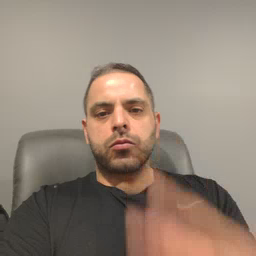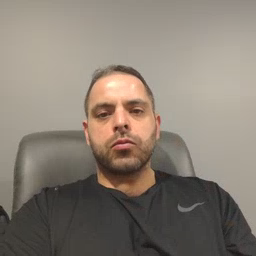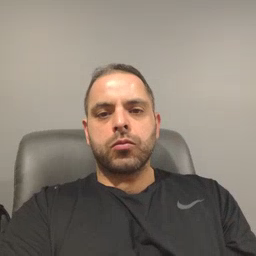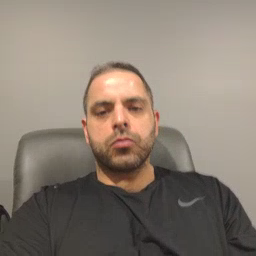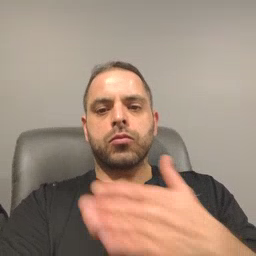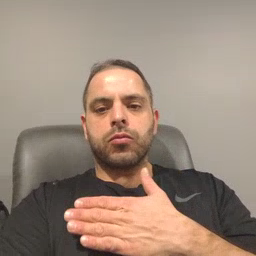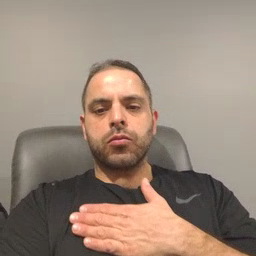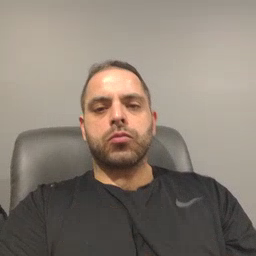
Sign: minemy